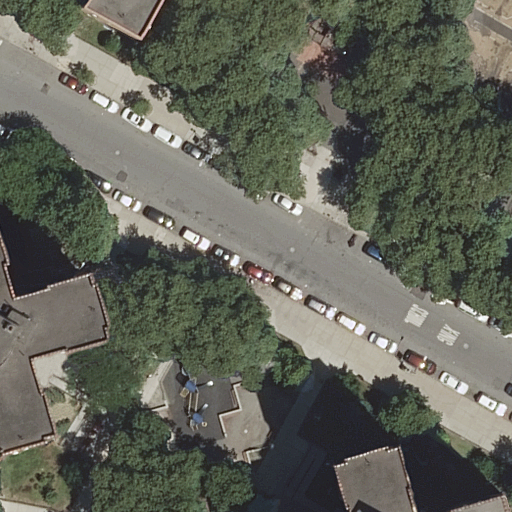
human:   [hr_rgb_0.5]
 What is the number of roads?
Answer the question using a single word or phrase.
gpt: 10

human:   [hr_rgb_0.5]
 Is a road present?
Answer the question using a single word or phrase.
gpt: yes

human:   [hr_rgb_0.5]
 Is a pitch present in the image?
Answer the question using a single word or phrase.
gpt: yes

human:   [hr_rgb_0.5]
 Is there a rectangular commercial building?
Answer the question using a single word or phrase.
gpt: no

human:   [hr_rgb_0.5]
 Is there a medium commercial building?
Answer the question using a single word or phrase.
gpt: no

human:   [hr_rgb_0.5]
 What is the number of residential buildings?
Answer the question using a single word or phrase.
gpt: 3

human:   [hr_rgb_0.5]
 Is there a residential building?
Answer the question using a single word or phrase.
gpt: yes

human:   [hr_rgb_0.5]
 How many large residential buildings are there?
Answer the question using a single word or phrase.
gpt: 0

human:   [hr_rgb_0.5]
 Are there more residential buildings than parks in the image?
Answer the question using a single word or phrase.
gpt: yes

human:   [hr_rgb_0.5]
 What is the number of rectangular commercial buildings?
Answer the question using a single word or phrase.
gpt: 0

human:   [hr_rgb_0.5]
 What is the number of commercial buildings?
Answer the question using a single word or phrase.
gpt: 0

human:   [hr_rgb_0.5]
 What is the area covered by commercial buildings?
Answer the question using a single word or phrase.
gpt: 0m2

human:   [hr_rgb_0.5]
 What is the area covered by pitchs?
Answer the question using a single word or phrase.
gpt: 290m2

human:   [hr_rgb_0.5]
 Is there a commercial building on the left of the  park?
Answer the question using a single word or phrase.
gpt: no

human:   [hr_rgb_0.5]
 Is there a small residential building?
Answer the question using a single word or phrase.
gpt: yes

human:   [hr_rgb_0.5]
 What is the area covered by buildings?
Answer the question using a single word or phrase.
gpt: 704m2

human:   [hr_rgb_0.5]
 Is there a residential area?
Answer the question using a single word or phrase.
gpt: yes

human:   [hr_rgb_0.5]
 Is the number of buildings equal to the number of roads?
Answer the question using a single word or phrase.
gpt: no

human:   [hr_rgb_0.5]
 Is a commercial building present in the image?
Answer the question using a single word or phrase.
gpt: no

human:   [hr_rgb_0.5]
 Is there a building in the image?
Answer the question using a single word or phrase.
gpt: yes

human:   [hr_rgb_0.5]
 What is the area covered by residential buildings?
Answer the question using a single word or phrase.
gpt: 704m2

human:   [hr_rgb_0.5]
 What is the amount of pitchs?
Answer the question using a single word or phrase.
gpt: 2

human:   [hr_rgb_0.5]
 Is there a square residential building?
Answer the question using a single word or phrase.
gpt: no

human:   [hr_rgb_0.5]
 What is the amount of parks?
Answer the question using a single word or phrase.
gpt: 1

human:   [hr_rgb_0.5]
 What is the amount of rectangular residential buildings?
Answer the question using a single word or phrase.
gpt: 1

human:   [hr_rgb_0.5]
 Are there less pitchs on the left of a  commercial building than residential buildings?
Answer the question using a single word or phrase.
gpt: yes

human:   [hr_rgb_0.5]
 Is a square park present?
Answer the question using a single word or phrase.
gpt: no

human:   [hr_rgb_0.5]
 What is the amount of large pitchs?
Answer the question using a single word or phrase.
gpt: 0

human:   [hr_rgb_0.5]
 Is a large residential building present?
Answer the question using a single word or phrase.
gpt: no

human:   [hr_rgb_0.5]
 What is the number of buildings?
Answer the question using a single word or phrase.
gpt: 3

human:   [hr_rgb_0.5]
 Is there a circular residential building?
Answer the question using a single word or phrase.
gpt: no

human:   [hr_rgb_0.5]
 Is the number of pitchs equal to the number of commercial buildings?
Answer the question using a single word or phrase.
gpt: no

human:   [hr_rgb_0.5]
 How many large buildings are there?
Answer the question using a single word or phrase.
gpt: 0

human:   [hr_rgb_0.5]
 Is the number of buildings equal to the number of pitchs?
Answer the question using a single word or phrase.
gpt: no

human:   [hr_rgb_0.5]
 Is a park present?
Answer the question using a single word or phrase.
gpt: yes

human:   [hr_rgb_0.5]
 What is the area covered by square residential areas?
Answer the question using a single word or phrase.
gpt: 0m2

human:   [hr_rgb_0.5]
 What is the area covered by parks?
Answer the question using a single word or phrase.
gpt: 2060m2

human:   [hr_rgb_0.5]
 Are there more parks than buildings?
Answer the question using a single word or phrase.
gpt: no

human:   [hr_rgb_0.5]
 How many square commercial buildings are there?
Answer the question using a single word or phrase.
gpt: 0

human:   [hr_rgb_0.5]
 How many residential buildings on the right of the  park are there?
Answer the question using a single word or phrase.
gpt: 0

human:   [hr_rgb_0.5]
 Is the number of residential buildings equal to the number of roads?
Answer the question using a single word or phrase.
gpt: no

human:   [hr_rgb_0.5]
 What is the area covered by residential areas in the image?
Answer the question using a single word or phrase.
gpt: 803m2

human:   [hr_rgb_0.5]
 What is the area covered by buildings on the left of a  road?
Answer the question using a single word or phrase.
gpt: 522m2

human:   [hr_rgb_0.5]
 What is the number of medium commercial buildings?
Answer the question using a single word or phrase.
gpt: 0

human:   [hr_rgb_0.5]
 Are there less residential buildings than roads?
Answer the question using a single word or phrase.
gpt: yes

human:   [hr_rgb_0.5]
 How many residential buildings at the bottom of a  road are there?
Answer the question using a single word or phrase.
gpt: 2

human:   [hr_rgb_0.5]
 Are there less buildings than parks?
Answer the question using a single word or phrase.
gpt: no

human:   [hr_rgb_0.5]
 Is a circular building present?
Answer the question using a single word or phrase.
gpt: no

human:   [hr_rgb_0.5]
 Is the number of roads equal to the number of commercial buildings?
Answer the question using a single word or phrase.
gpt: no

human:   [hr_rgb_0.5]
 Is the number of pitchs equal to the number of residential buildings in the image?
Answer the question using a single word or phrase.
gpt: no

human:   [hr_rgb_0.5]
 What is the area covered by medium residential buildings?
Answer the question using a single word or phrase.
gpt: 639m2

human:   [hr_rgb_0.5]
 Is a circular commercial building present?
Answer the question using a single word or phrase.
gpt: no

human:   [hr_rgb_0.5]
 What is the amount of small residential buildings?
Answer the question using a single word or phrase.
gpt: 1

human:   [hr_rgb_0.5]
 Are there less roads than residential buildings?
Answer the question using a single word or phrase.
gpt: no

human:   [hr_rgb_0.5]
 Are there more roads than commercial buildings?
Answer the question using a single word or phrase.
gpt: yes

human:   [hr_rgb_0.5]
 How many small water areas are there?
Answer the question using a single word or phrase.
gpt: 0

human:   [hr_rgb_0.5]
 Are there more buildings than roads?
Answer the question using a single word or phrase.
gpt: no

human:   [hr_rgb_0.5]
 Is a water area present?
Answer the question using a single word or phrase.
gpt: no

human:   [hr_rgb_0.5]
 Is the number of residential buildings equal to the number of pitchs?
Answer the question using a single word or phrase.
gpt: no

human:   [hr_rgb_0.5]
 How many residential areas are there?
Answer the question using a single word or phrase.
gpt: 1

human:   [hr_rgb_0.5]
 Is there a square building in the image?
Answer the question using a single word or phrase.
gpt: no

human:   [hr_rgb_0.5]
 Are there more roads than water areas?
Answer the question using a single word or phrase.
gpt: yes

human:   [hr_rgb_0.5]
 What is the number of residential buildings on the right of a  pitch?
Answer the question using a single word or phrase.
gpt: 0

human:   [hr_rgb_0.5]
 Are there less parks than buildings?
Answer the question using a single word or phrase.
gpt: yes